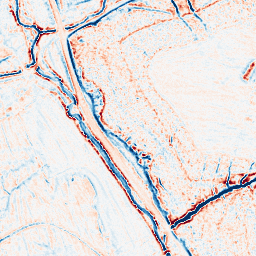
Category: edge_preserving
Decomposition family: bilateral
Decomposition parameters: d: 9
sigma_color: 50
sigma_space: 150
Upsampling method: edge_directed
Upsampling parameters: scale: 2
Upsampling scale: 2